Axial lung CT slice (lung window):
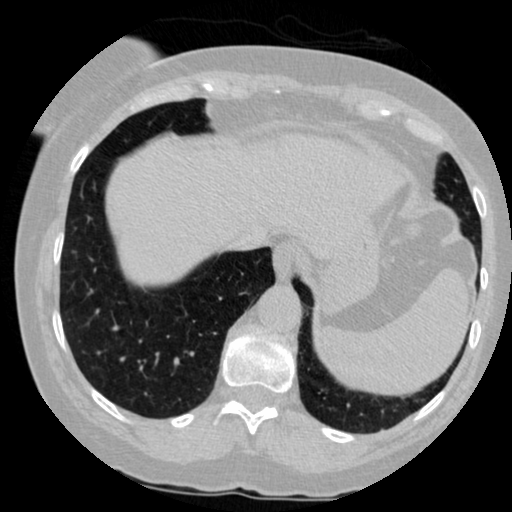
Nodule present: no